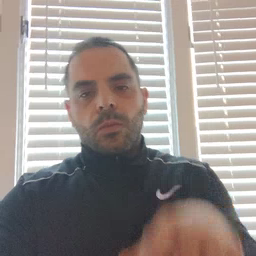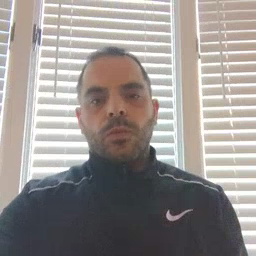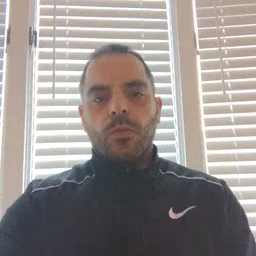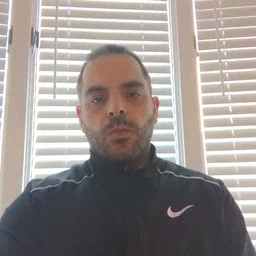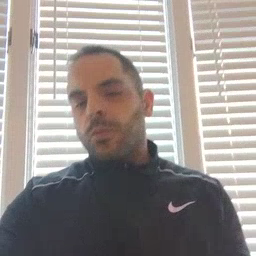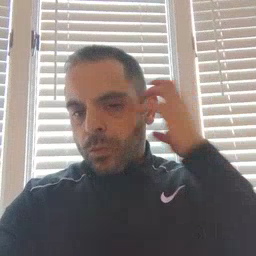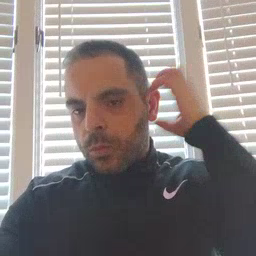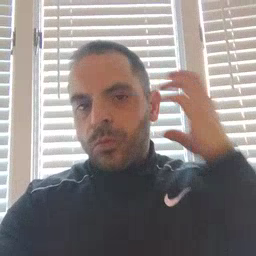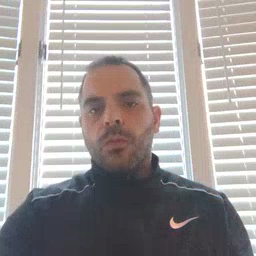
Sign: radio